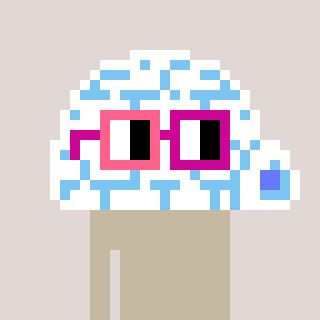
a pixel art character with square pink and red glasses, a igloo-shaped head and a hotbrown-colored body on a warm background